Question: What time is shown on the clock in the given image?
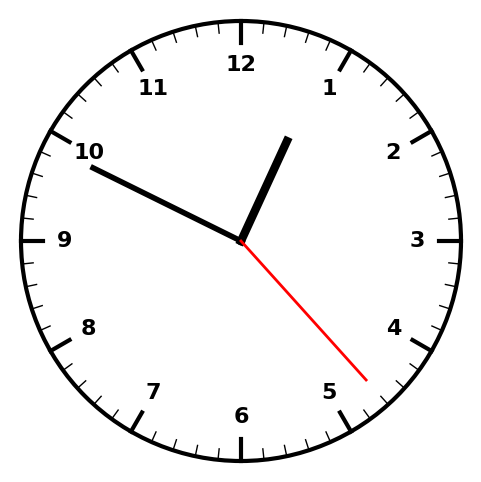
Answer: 12:49:23